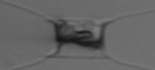
Label: Chaetoceros_similis